Interaction volume radius: 10 \u00c5
Interaction volume height: 15 \u00c5
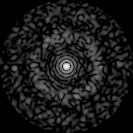
Disorder parameter: 0.8524